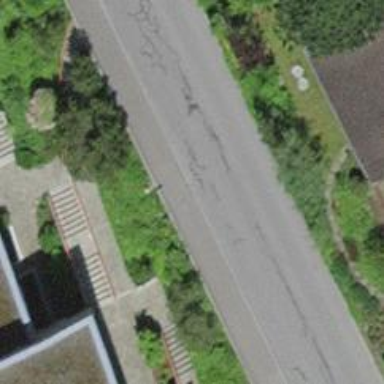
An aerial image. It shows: Bus stop with platform for public transport.